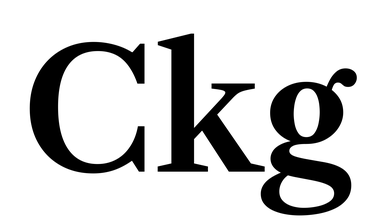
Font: LibreCaslonText_SemiBold